Interaction volume radius: 5 \u00c5
Interaction volume height: 40 \u00c5
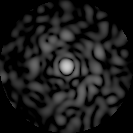
Disorder parameter: 0.8445